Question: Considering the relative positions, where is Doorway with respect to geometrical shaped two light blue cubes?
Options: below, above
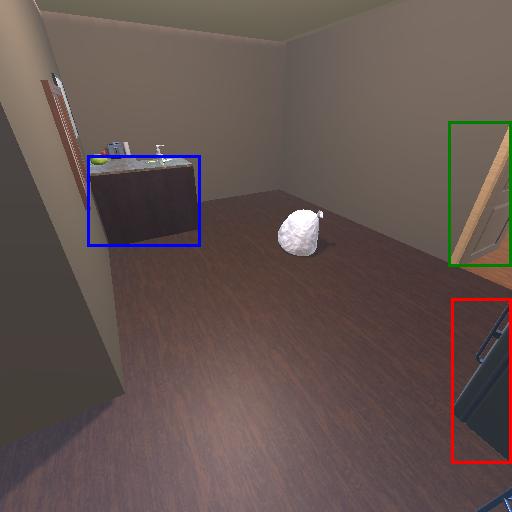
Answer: below